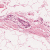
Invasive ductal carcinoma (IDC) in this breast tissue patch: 0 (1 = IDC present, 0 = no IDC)